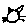
Label: cat